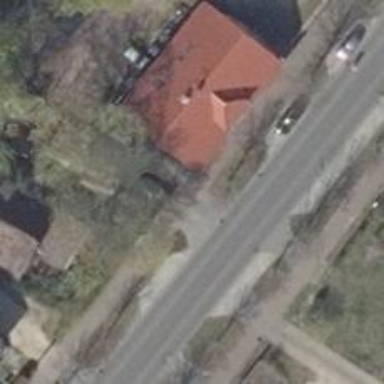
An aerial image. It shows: Driveway leading to service road.